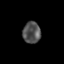
Tissue: skin
Cell type: Epithelial cells
Senescence score: 0.1643
Nuclear area (px): 375
Mean DAPI intensity: 81.512